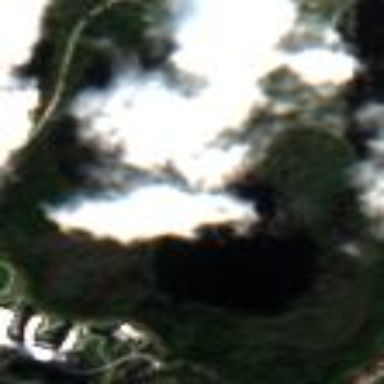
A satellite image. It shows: Swampy wetland area.